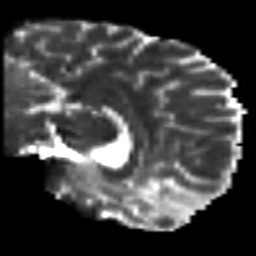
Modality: T2w
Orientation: sagittal
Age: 31
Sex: female
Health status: healthy
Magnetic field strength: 3 T
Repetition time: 7 s
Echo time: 0.0926 s